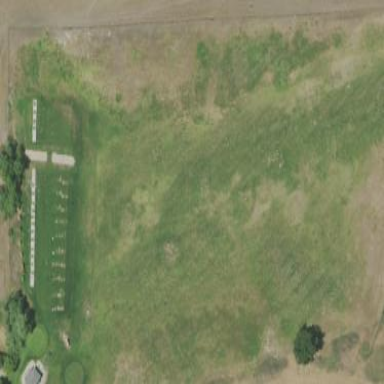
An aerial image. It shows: Driving range for golf on grass.